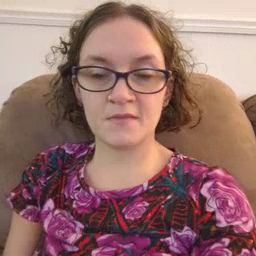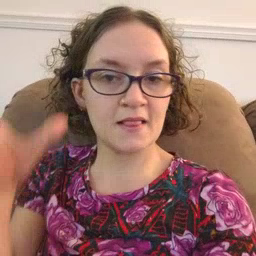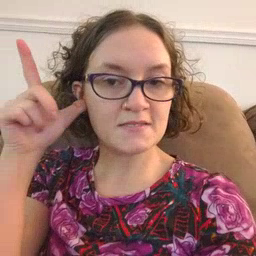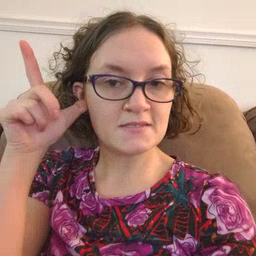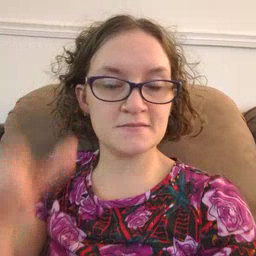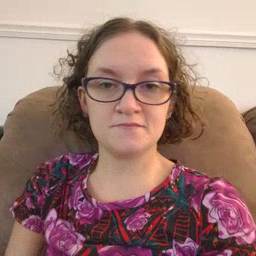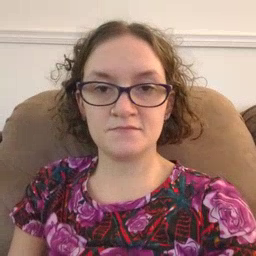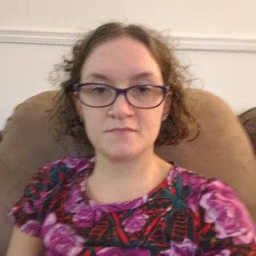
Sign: listen